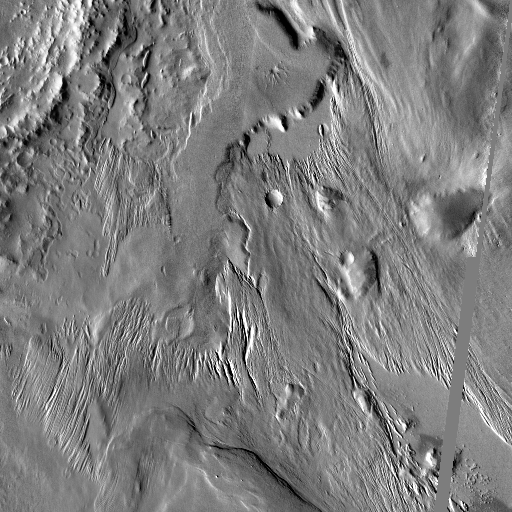
Crater classes present: Background, Other, Buried, Secondary